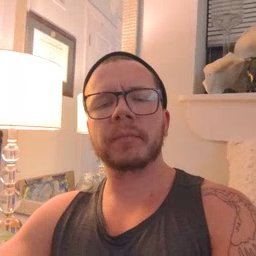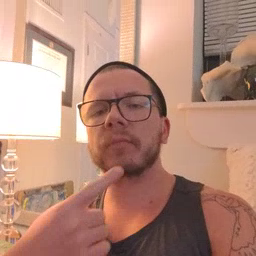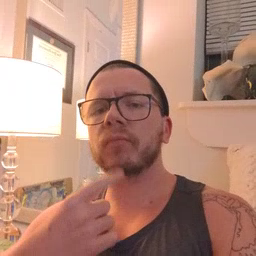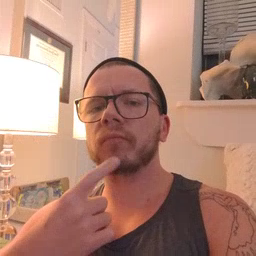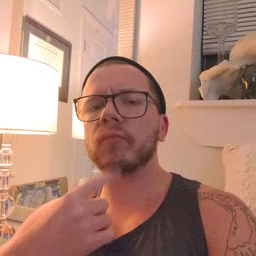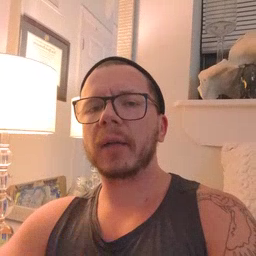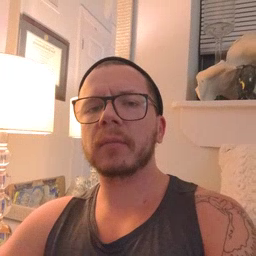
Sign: red